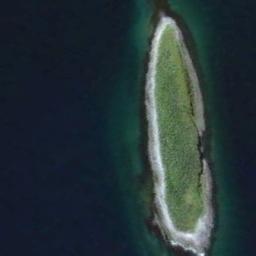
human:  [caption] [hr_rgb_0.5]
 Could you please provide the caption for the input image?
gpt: There are many trees on the island .

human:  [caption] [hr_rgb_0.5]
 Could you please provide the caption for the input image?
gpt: The island with dense vegetation is surrounded by deep blue waters .

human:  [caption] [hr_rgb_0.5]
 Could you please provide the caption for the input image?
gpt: The long strip of green island is surrounded by blue water, And there is a white sand beach around the island .

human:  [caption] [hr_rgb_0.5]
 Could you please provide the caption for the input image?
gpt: The island is like a fat hen .

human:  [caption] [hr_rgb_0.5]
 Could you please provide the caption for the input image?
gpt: The long and green island is on a blue sea .